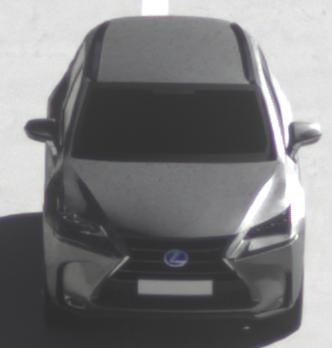
Make: Lexus
Model: NX 300h
Detailed model: NX (AZ1)
Model produced from: 2017/11
Model produced until: 2018/08
Doors: 5
Color: gray
Road condition: dry road
Daytime: morning or afternoon
Contrast: high contrast